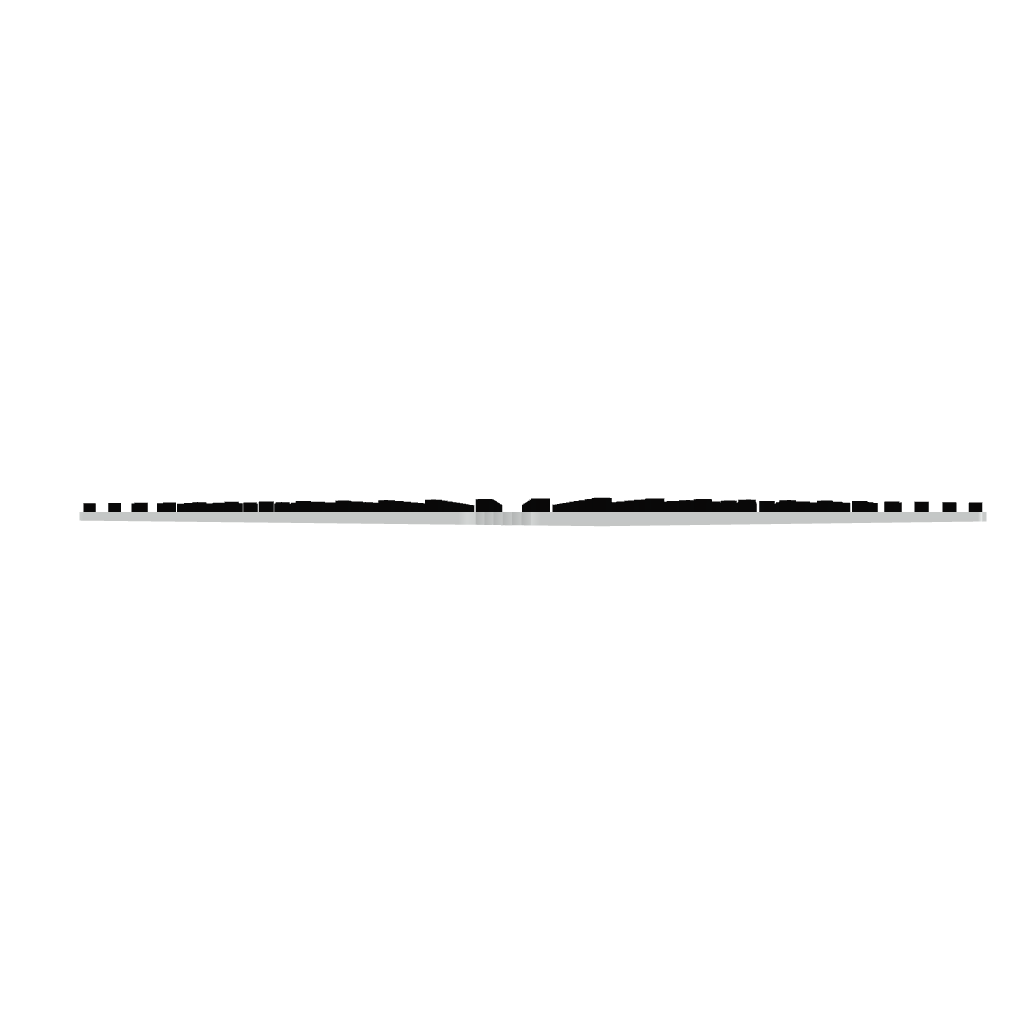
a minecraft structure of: large Ubuntu human logo